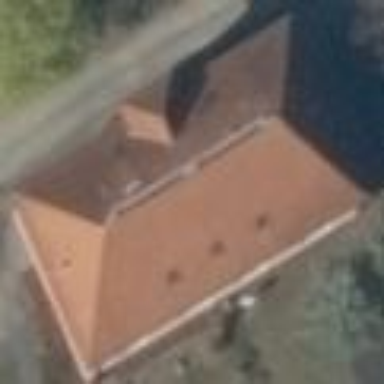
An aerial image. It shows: Building.